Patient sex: F
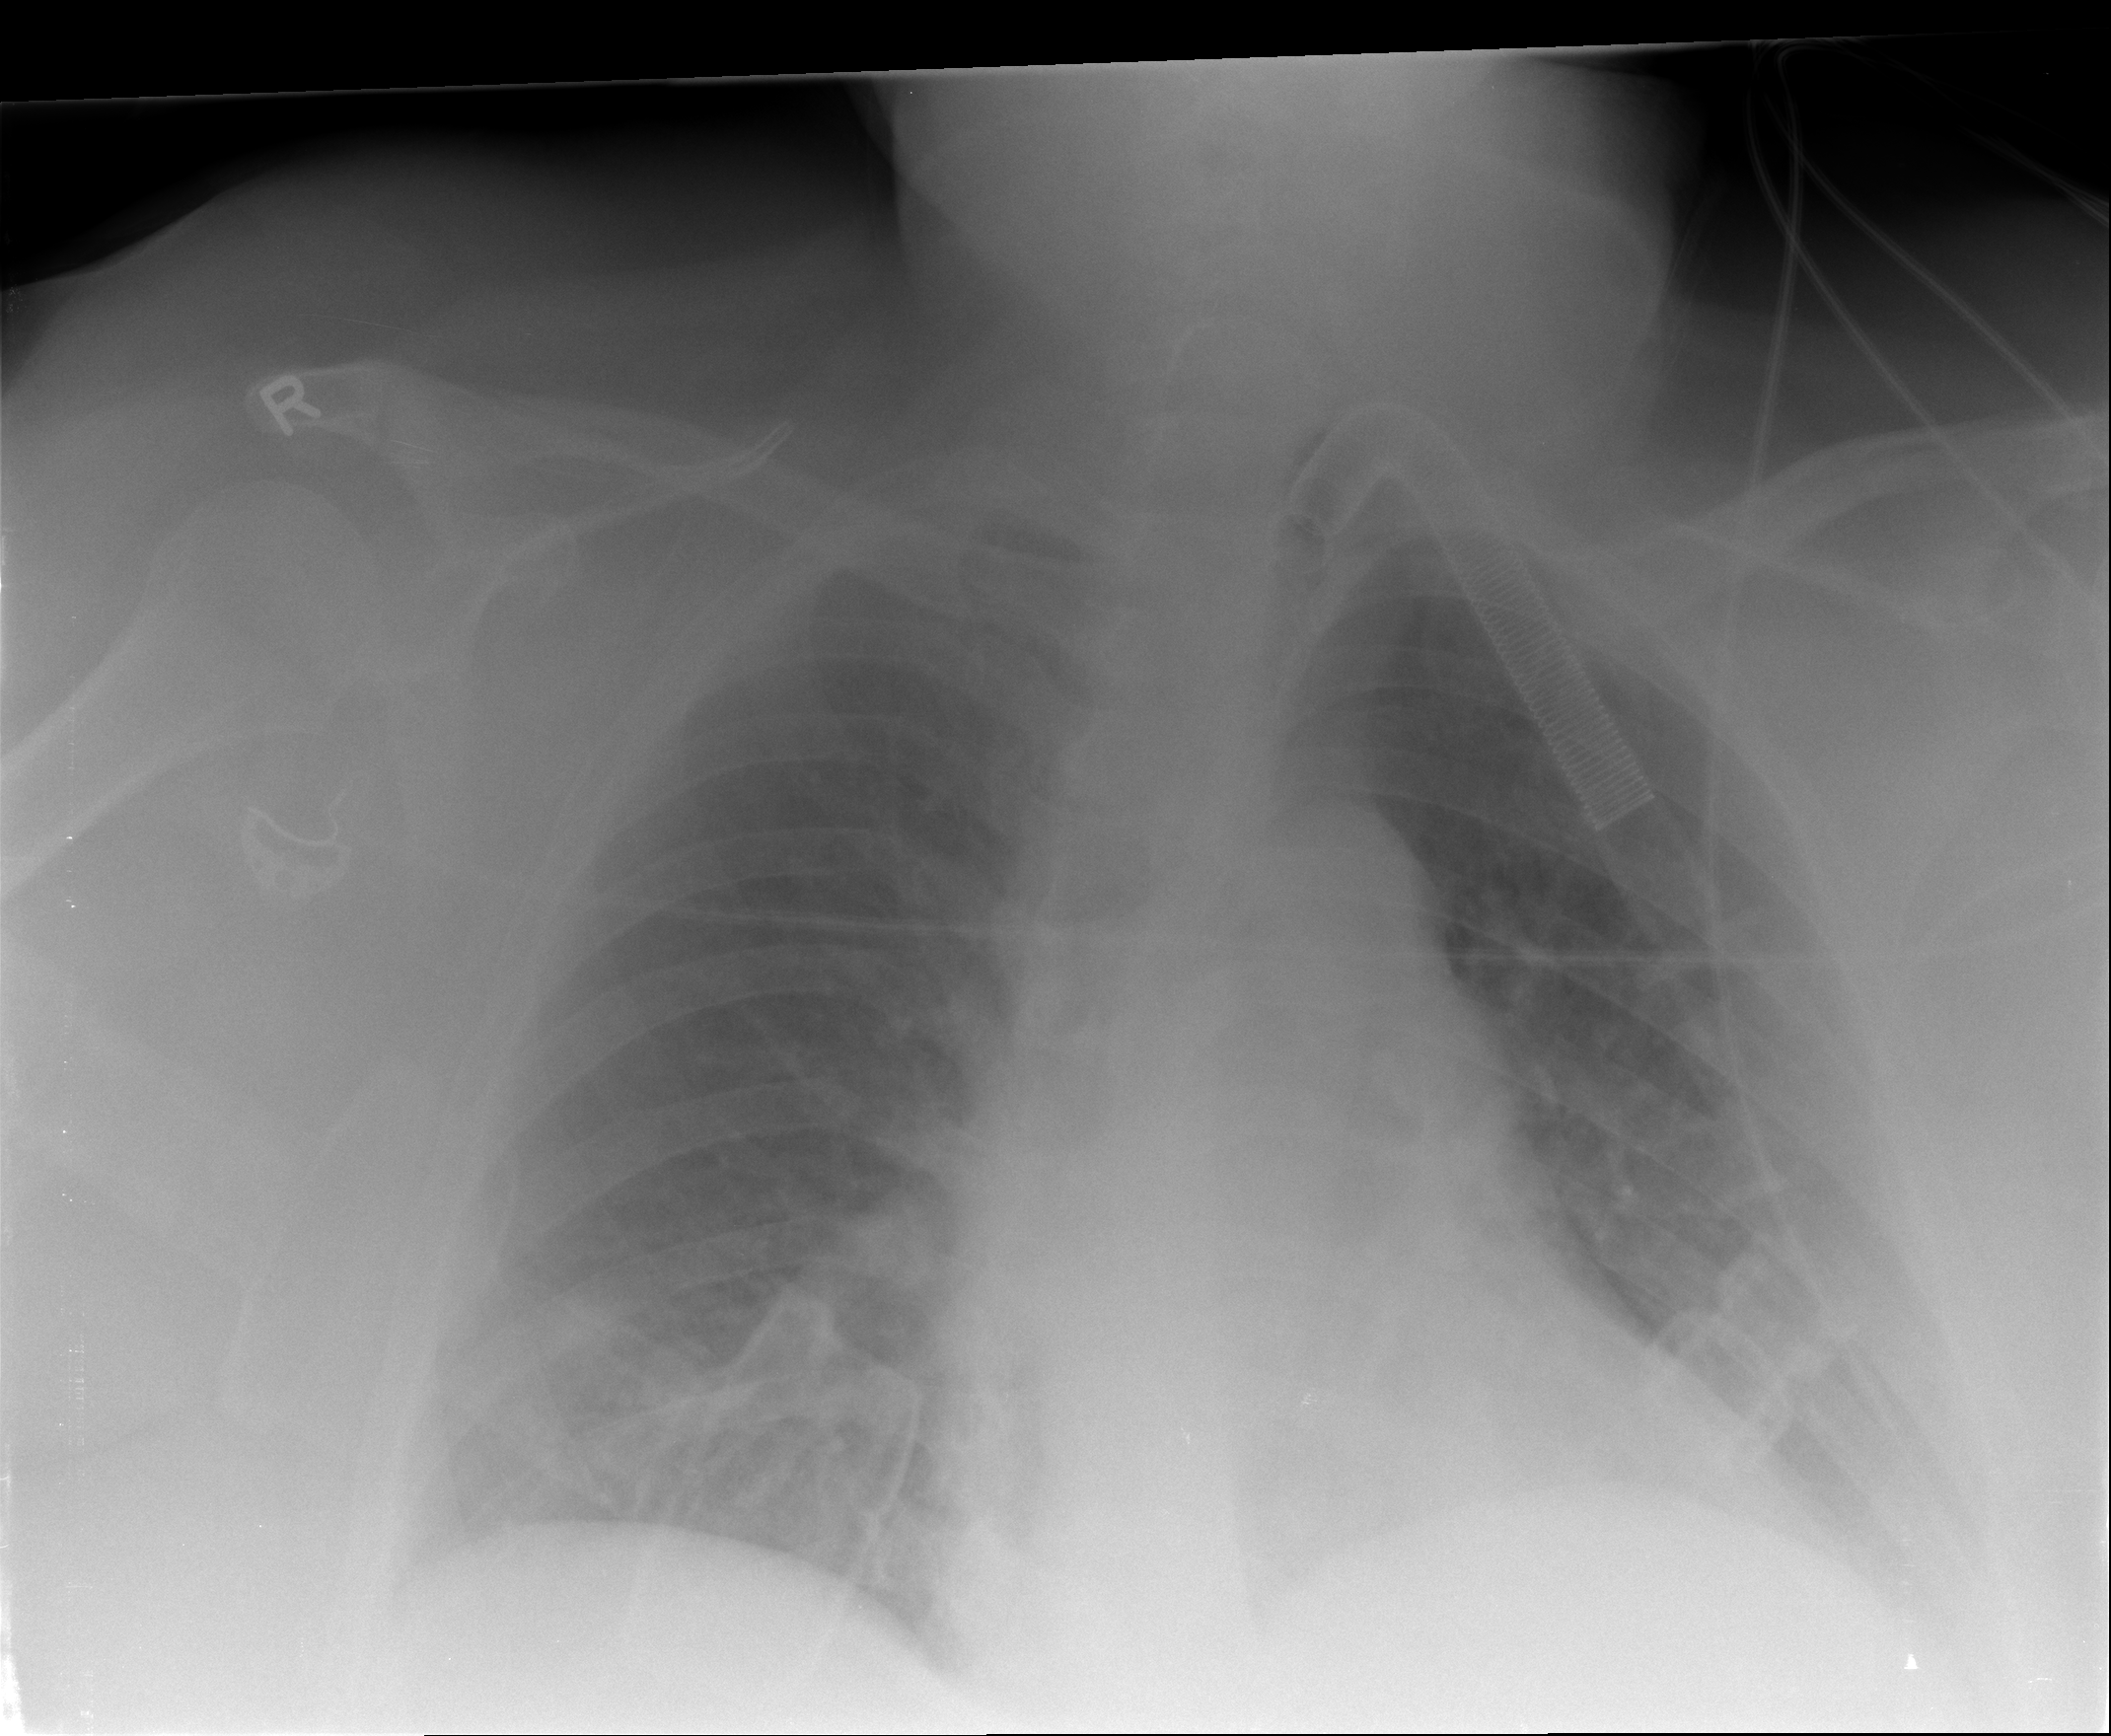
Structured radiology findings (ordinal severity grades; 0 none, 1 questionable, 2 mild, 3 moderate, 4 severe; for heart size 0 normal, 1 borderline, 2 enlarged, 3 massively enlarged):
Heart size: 2
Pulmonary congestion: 2
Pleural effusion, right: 1
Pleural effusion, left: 2
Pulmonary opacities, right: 2
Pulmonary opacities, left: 2
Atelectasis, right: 2
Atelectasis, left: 2